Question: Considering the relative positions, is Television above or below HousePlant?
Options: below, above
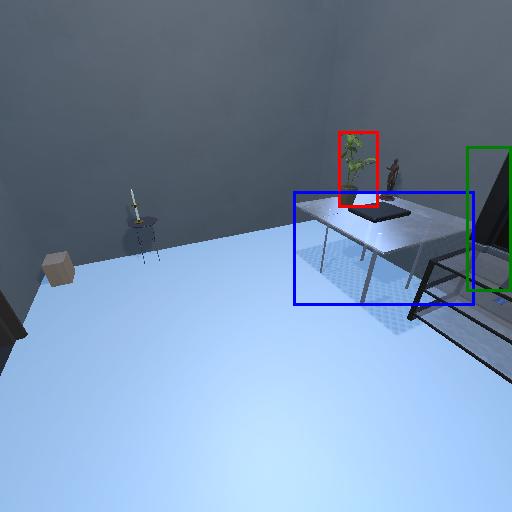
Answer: below